Field crop: tomato
Growth stage: 1
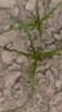
Species: cyperus